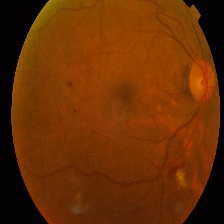
Diabetic retinopathy grade: Proliferative DR